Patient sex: M
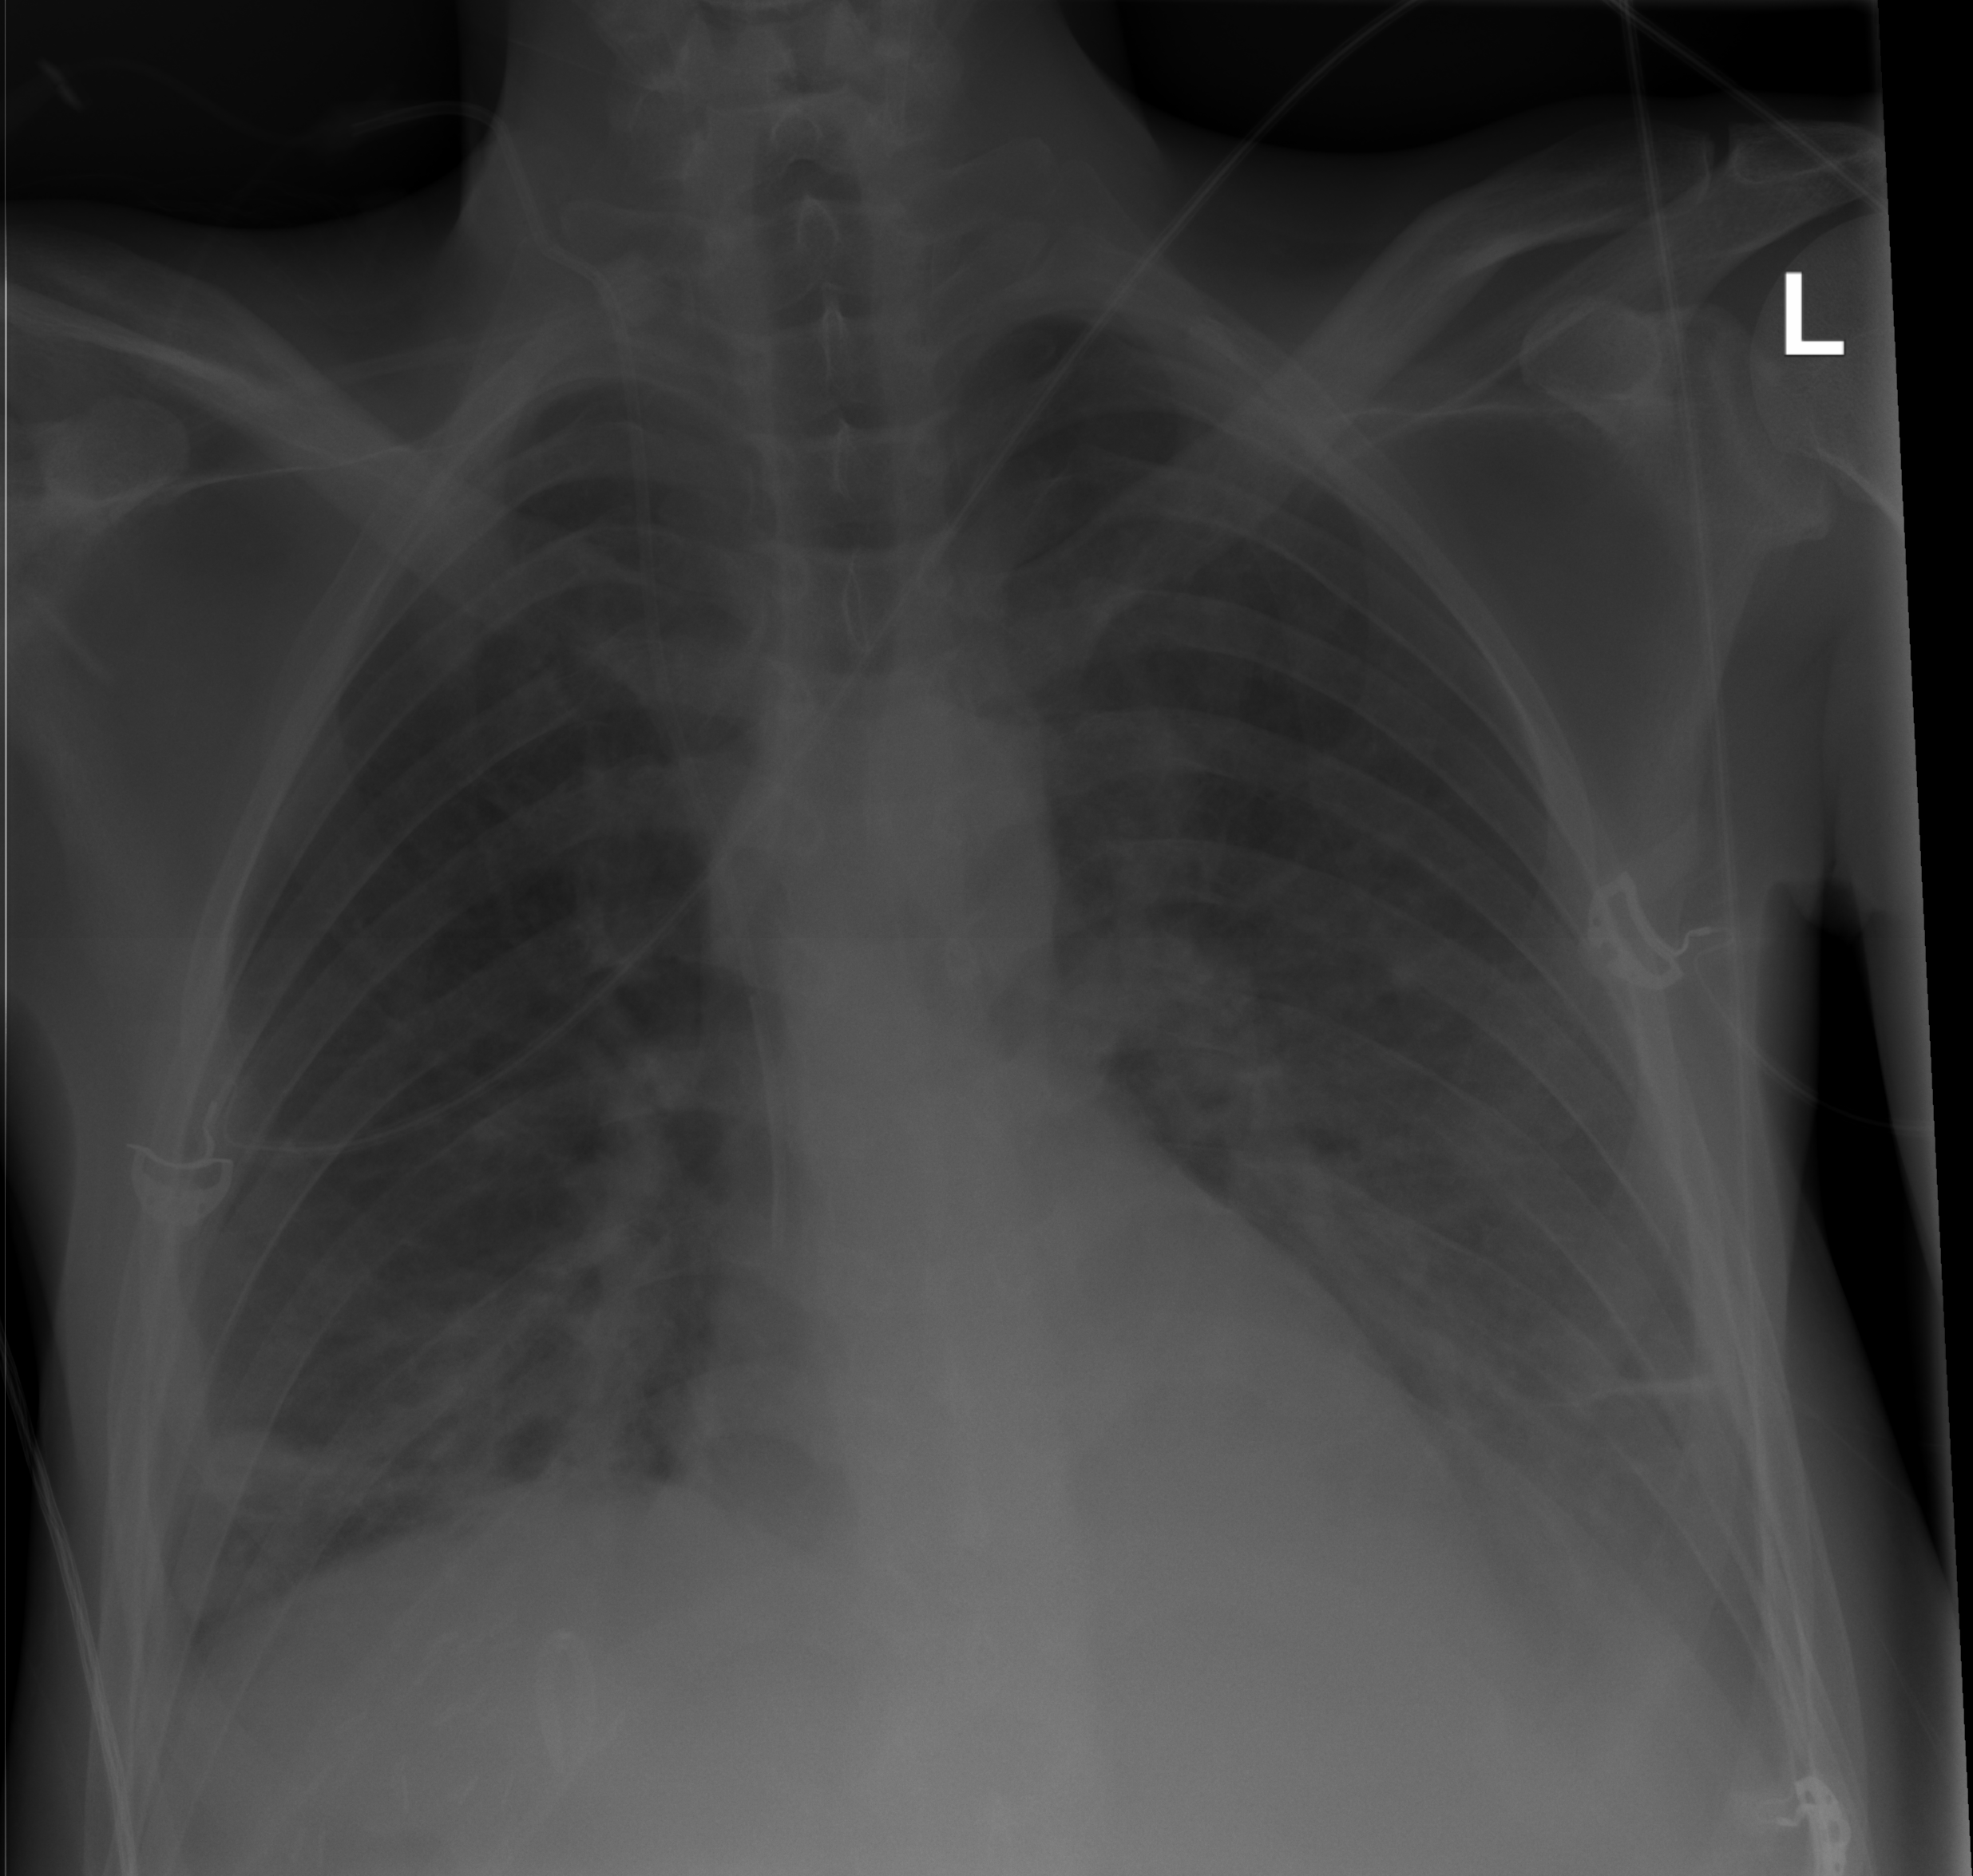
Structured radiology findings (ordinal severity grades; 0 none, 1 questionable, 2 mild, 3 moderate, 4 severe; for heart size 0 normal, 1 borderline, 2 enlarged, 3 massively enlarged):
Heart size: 0
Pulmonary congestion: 0
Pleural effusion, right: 0
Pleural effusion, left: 2
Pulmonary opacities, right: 1
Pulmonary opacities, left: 1
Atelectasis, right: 2
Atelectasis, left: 2